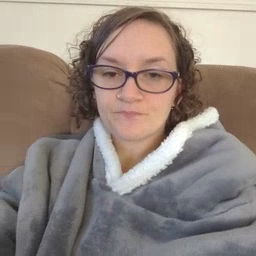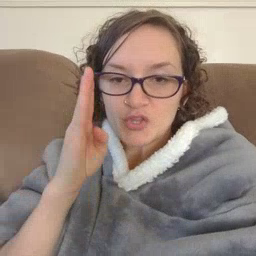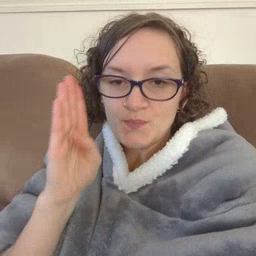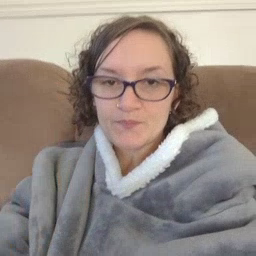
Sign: blue